Chest X-ray:
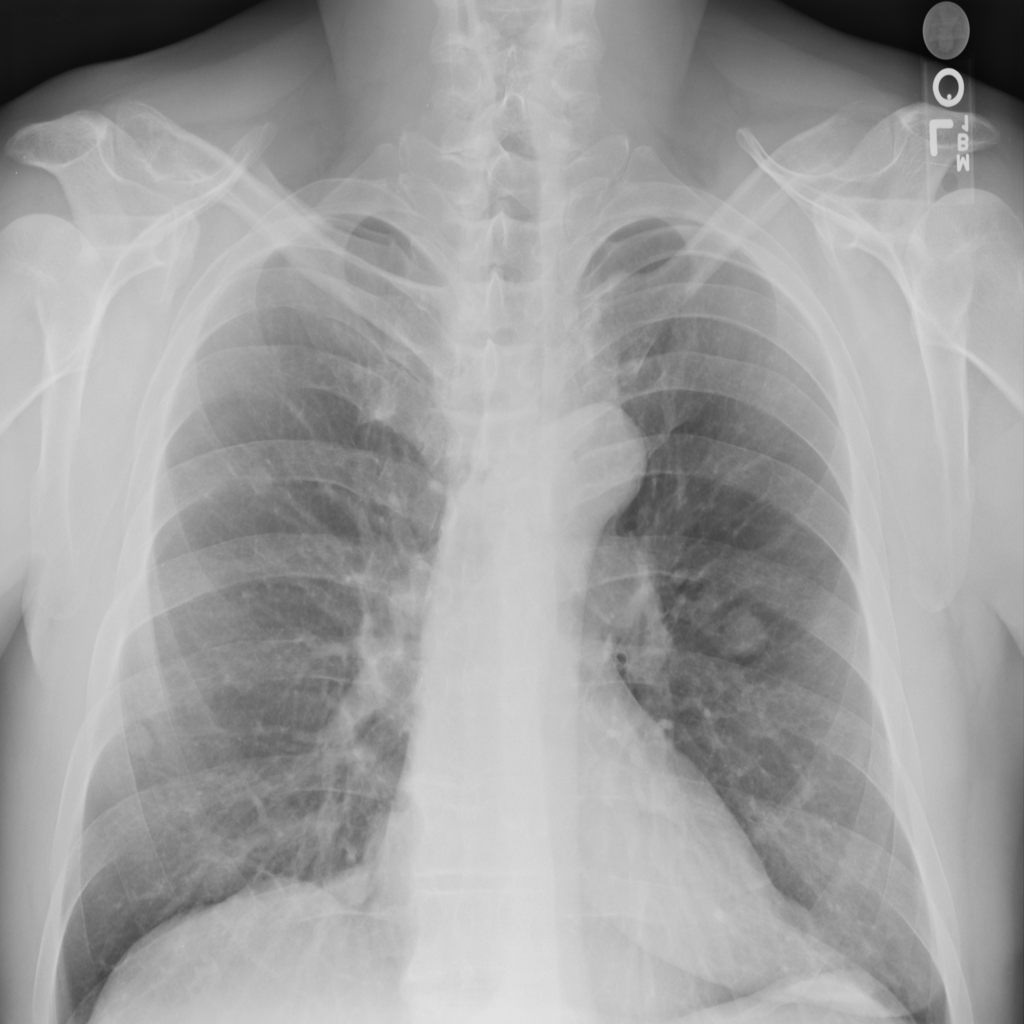
Findings: Nodule
No abnormal finding: no